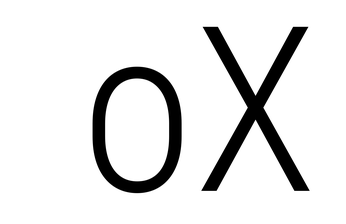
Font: Roboto_Condensed_Light